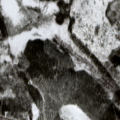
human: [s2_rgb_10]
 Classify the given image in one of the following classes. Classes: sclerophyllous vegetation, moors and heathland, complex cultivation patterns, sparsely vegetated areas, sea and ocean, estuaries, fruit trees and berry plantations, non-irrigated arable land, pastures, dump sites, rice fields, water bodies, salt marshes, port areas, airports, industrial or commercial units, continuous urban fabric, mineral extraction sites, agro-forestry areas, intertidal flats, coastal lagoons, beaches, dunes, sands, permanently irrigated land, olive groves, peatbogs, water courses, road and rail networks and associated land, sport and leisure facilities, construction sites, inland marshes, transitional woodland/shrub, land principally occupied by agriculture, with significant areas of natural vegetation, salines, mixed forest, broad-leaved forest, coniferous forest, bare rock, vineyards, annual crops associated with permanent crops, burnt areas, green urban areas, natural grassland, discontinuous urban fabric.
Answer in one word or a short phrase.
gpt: coniferous forest, transitional woodland/shrub